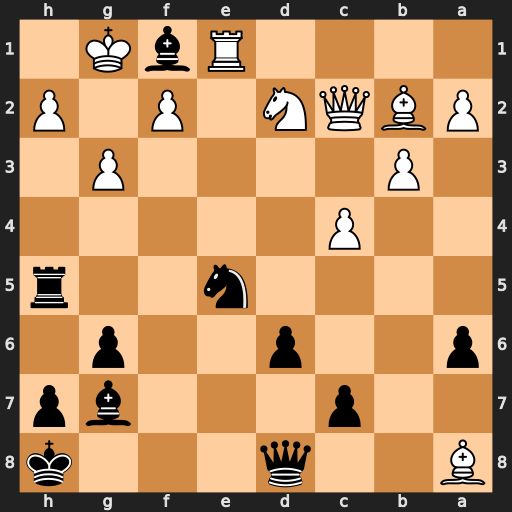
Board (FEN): B2q3k/2p3bp/p2p2p1/4n2r/2P5/1P4P1/PBQN1P1P/4RbK1
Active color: b
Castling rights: -
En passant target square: -
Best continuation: Bd3 Qd1 Qxa8 Re3 Bf5